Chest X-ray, PA view. Patient: 62 years old, sex M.
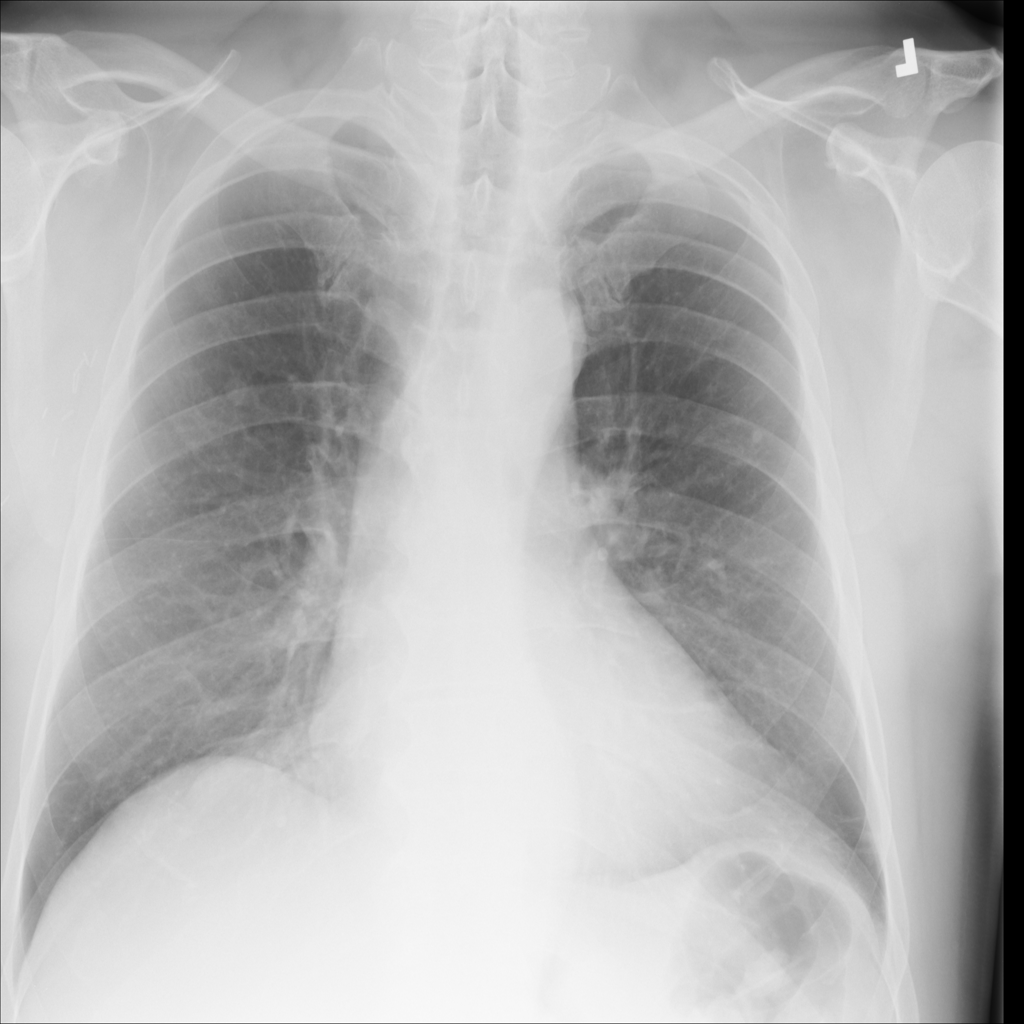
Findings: Cardiomegaly, Nodule